Aerial crown-view tile of a tropical tree (Barro Colorado Island, Panama), acquired 20250414:
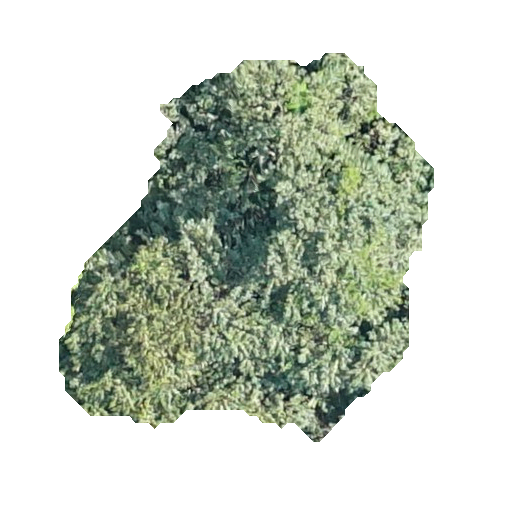
Species: Luehea seemannii
GBIF accepted scientific name: Luehea seemannii
Crown area: 148.328 m²